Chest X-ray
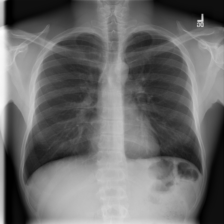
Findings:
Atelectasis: negative
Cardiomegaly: negative
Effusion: negative
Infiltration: negative
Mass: negative
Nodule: negative
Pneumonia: negative
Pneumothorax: negative
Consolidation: negative
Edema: negative
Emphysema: negative
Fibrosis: negative
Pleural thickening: negative
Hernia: negative